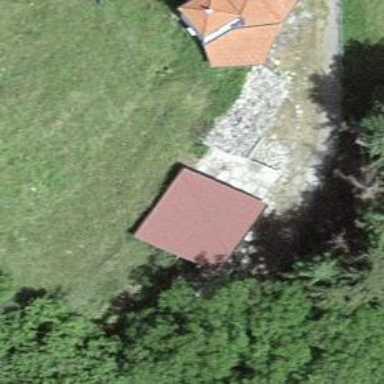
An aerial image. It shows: Historical lavoir amenity.